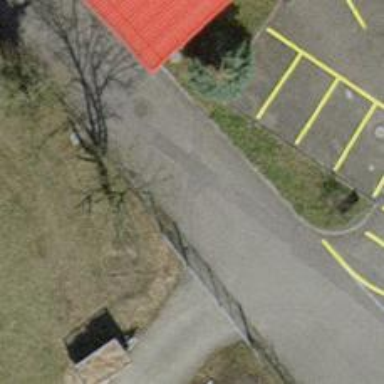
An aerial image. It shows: Gate.